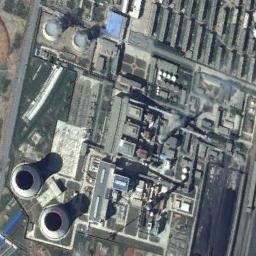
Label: thermal_power_station